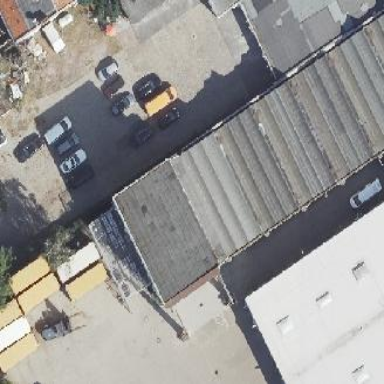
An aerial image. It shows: Warehouse building.